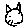
Label: cat